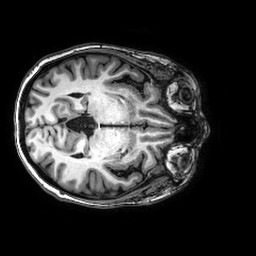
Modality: T1w
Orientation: axial
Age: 50
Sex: female
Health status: healthy